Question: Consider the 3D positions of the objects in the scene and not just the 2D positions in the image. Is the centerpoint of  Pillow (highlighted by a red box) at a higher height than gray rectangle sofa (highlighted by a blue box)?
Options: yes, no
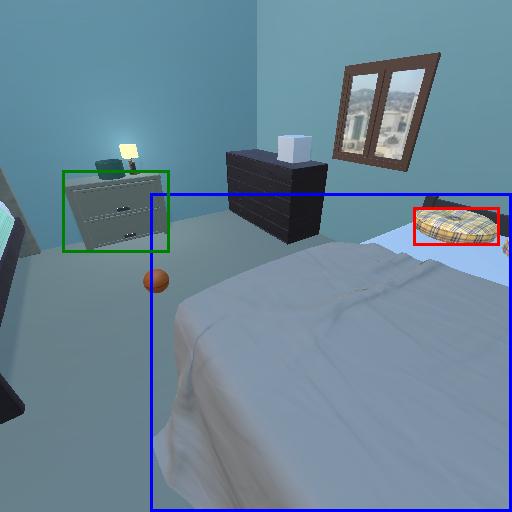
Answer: yes